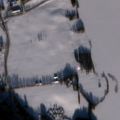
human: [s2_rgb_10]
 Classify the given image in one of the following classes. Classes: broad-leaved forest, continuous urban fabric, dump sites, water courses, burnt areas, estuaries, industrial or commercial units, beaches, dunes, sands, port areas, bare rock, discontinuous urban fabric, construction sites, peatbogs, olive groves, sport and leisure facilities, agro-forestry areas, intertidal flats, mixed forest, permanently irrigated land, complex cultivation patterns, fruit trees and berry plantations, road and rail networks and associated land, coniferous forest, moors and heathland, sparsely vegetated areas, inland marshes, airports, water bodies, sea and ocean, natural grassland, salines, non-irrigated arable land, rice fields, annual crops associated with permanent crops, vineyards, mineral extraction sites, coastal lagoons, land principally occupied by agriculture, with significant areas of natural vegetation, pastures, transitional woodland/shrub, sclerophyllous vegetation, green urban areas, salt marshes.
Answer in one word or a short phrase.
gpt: discontinuous urban fabric, non-irrigated arable land, land principally occupied by agriculture, with significant areas of natural vegetation, coniferous forest, water bodies